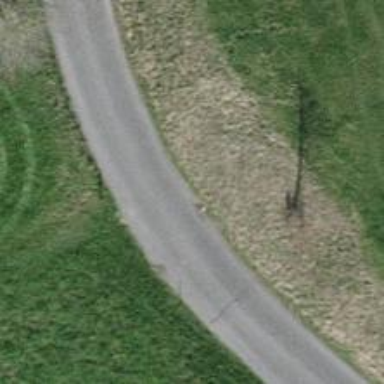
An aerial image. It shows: Unclassified road with asphalt surface.